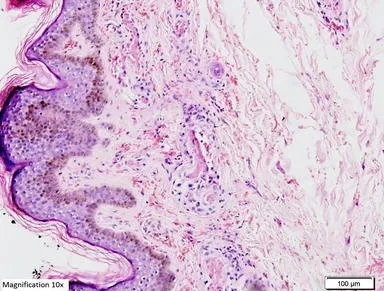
Hematoxylin and eosin staining showing the epidermis lined by keratinizing stratified squamous epithelium with evidence of spongiosis. Most of the blood vessels in underlying dermis showing thrombus formation along with necrosis in the vascular wall and neutrophilic infiltration (high magnification x10).
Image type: pathology (h&e)